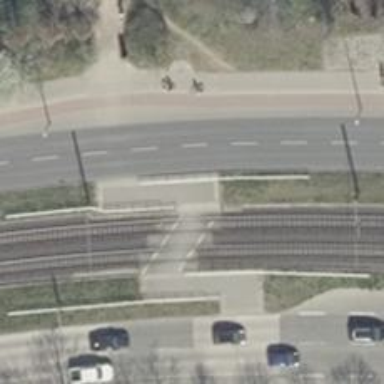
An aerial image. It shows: Footway that serves as traffic island.